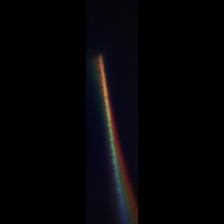
Taxon: Leptocylindrus
Group: Diatoms